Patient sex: M
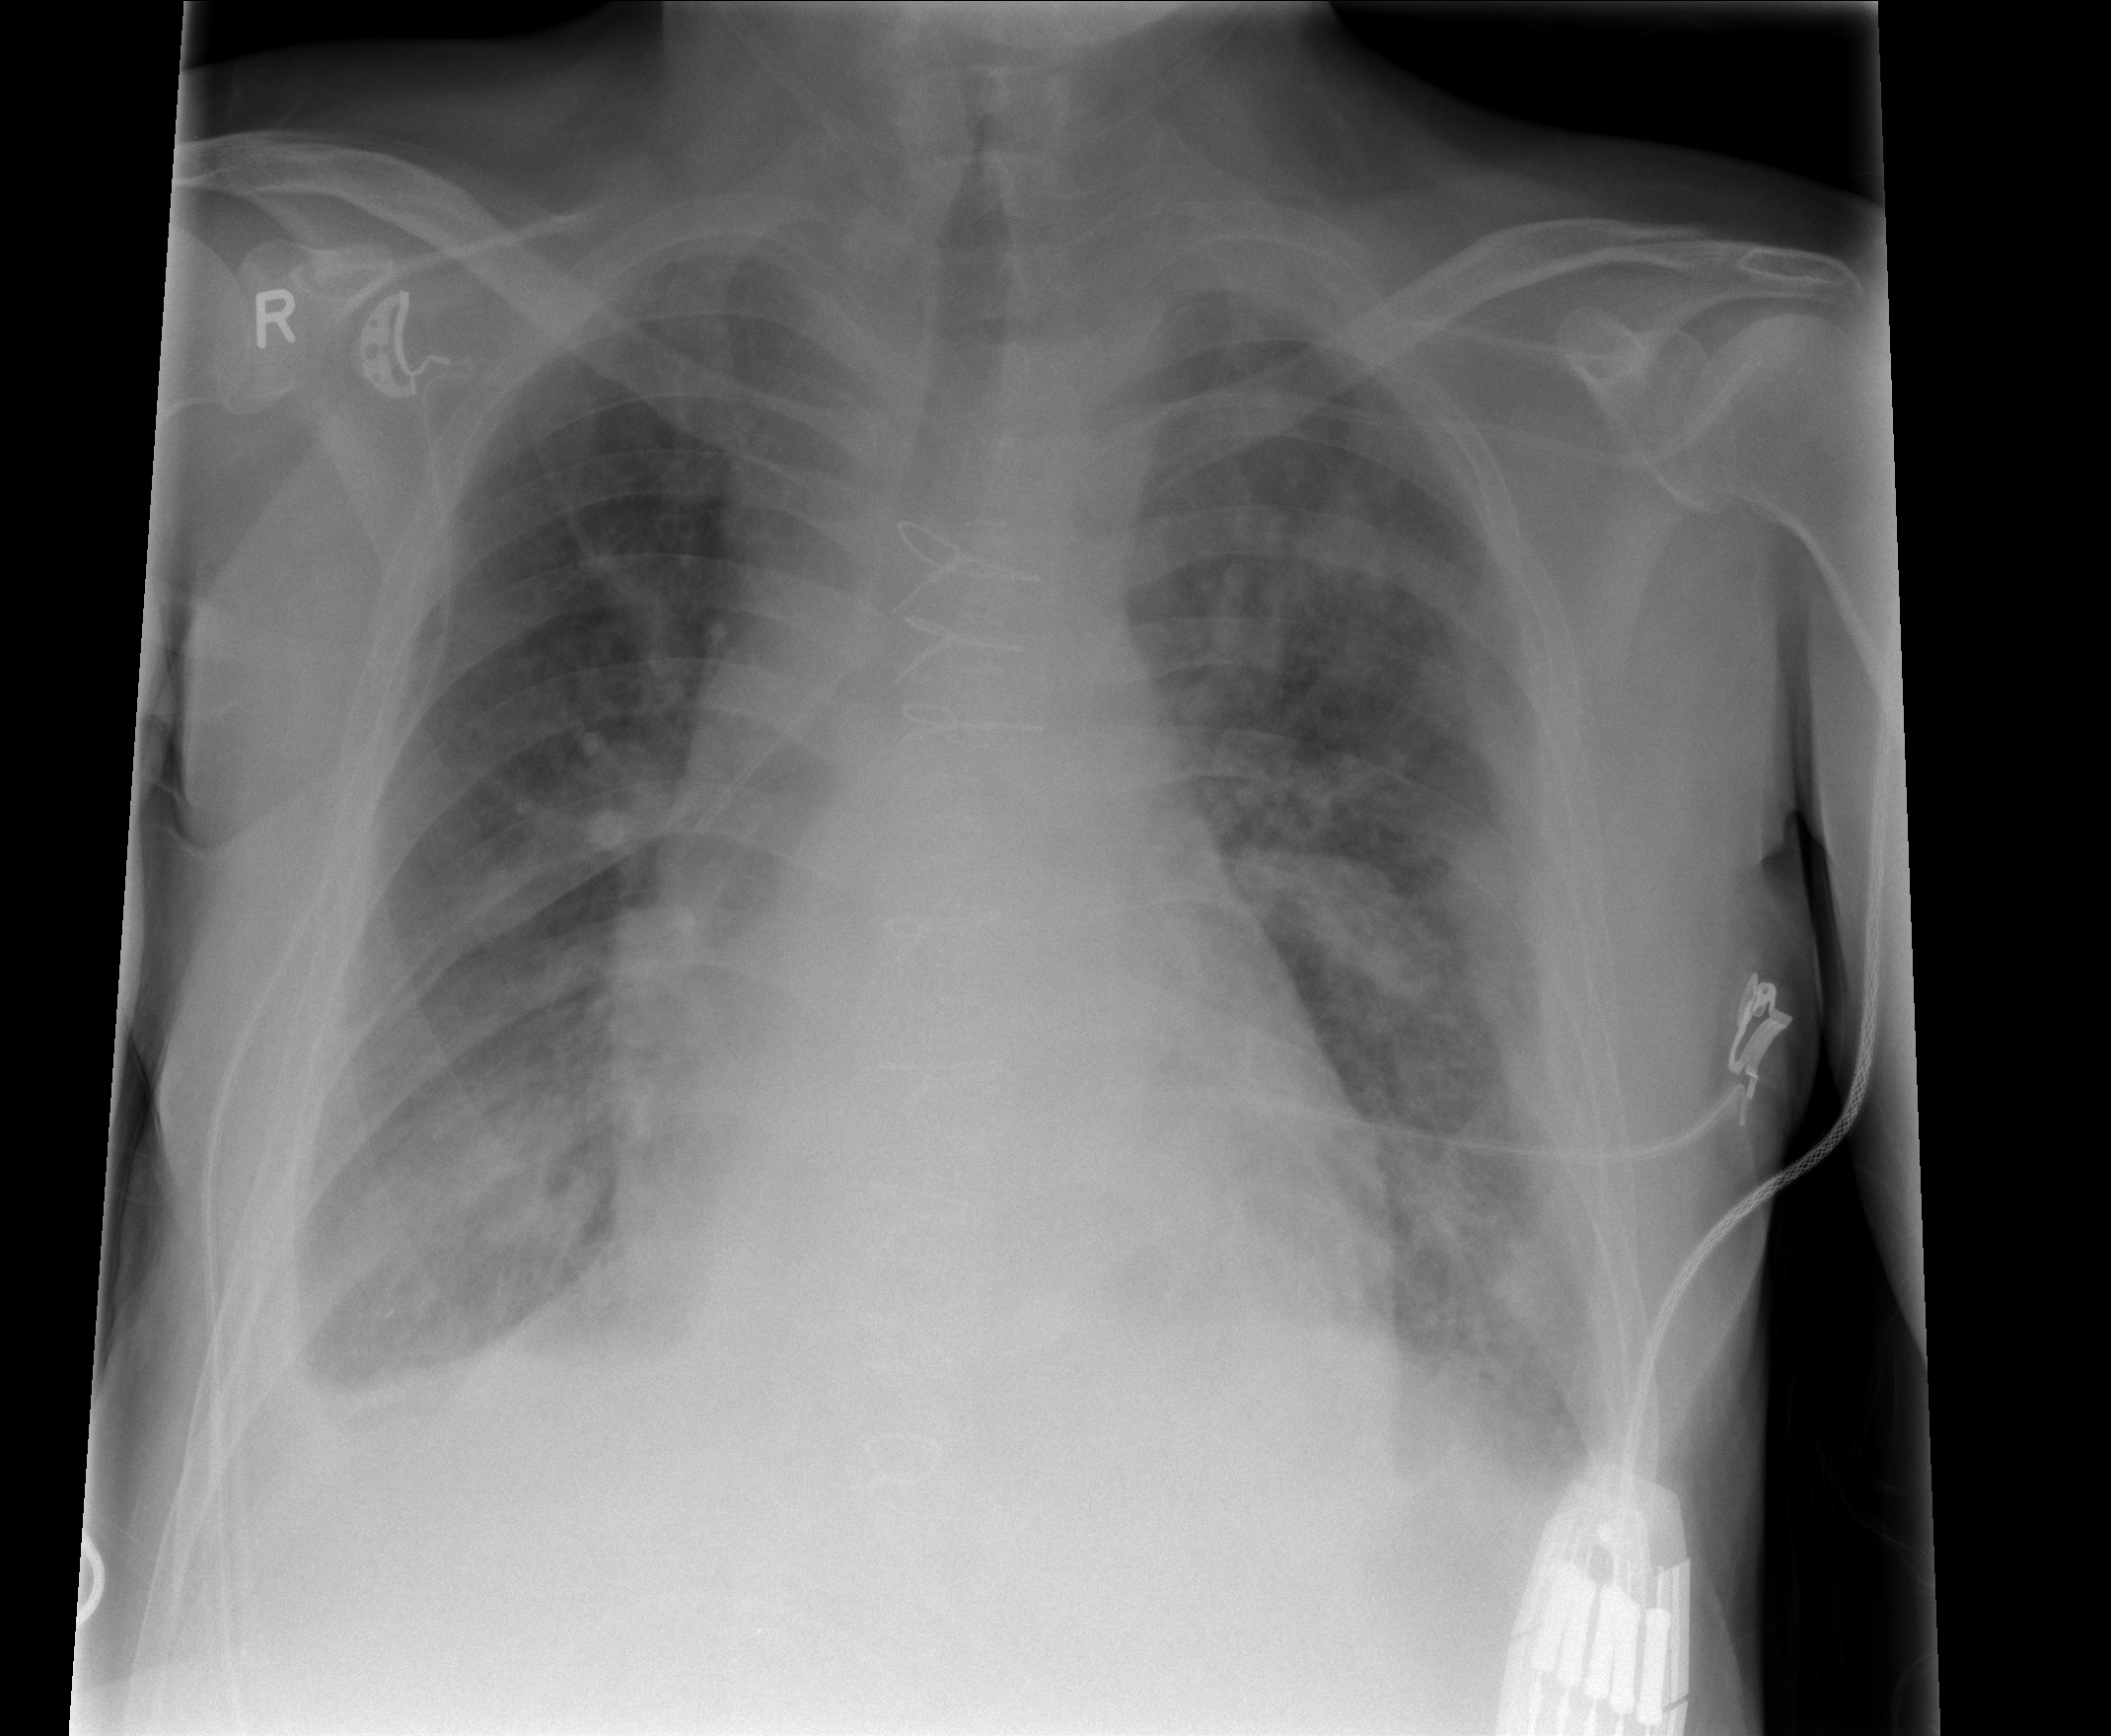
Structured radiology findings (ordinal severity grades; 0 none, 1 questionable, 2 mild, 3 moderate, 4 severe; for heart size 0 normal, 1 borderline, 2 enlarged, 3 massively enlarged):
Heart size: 2
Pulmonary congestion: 0
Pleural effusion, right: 2
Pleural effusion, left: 2
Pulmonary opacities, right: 2
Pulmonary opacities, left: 3
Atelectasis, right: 2
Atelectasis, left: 2